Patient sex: M
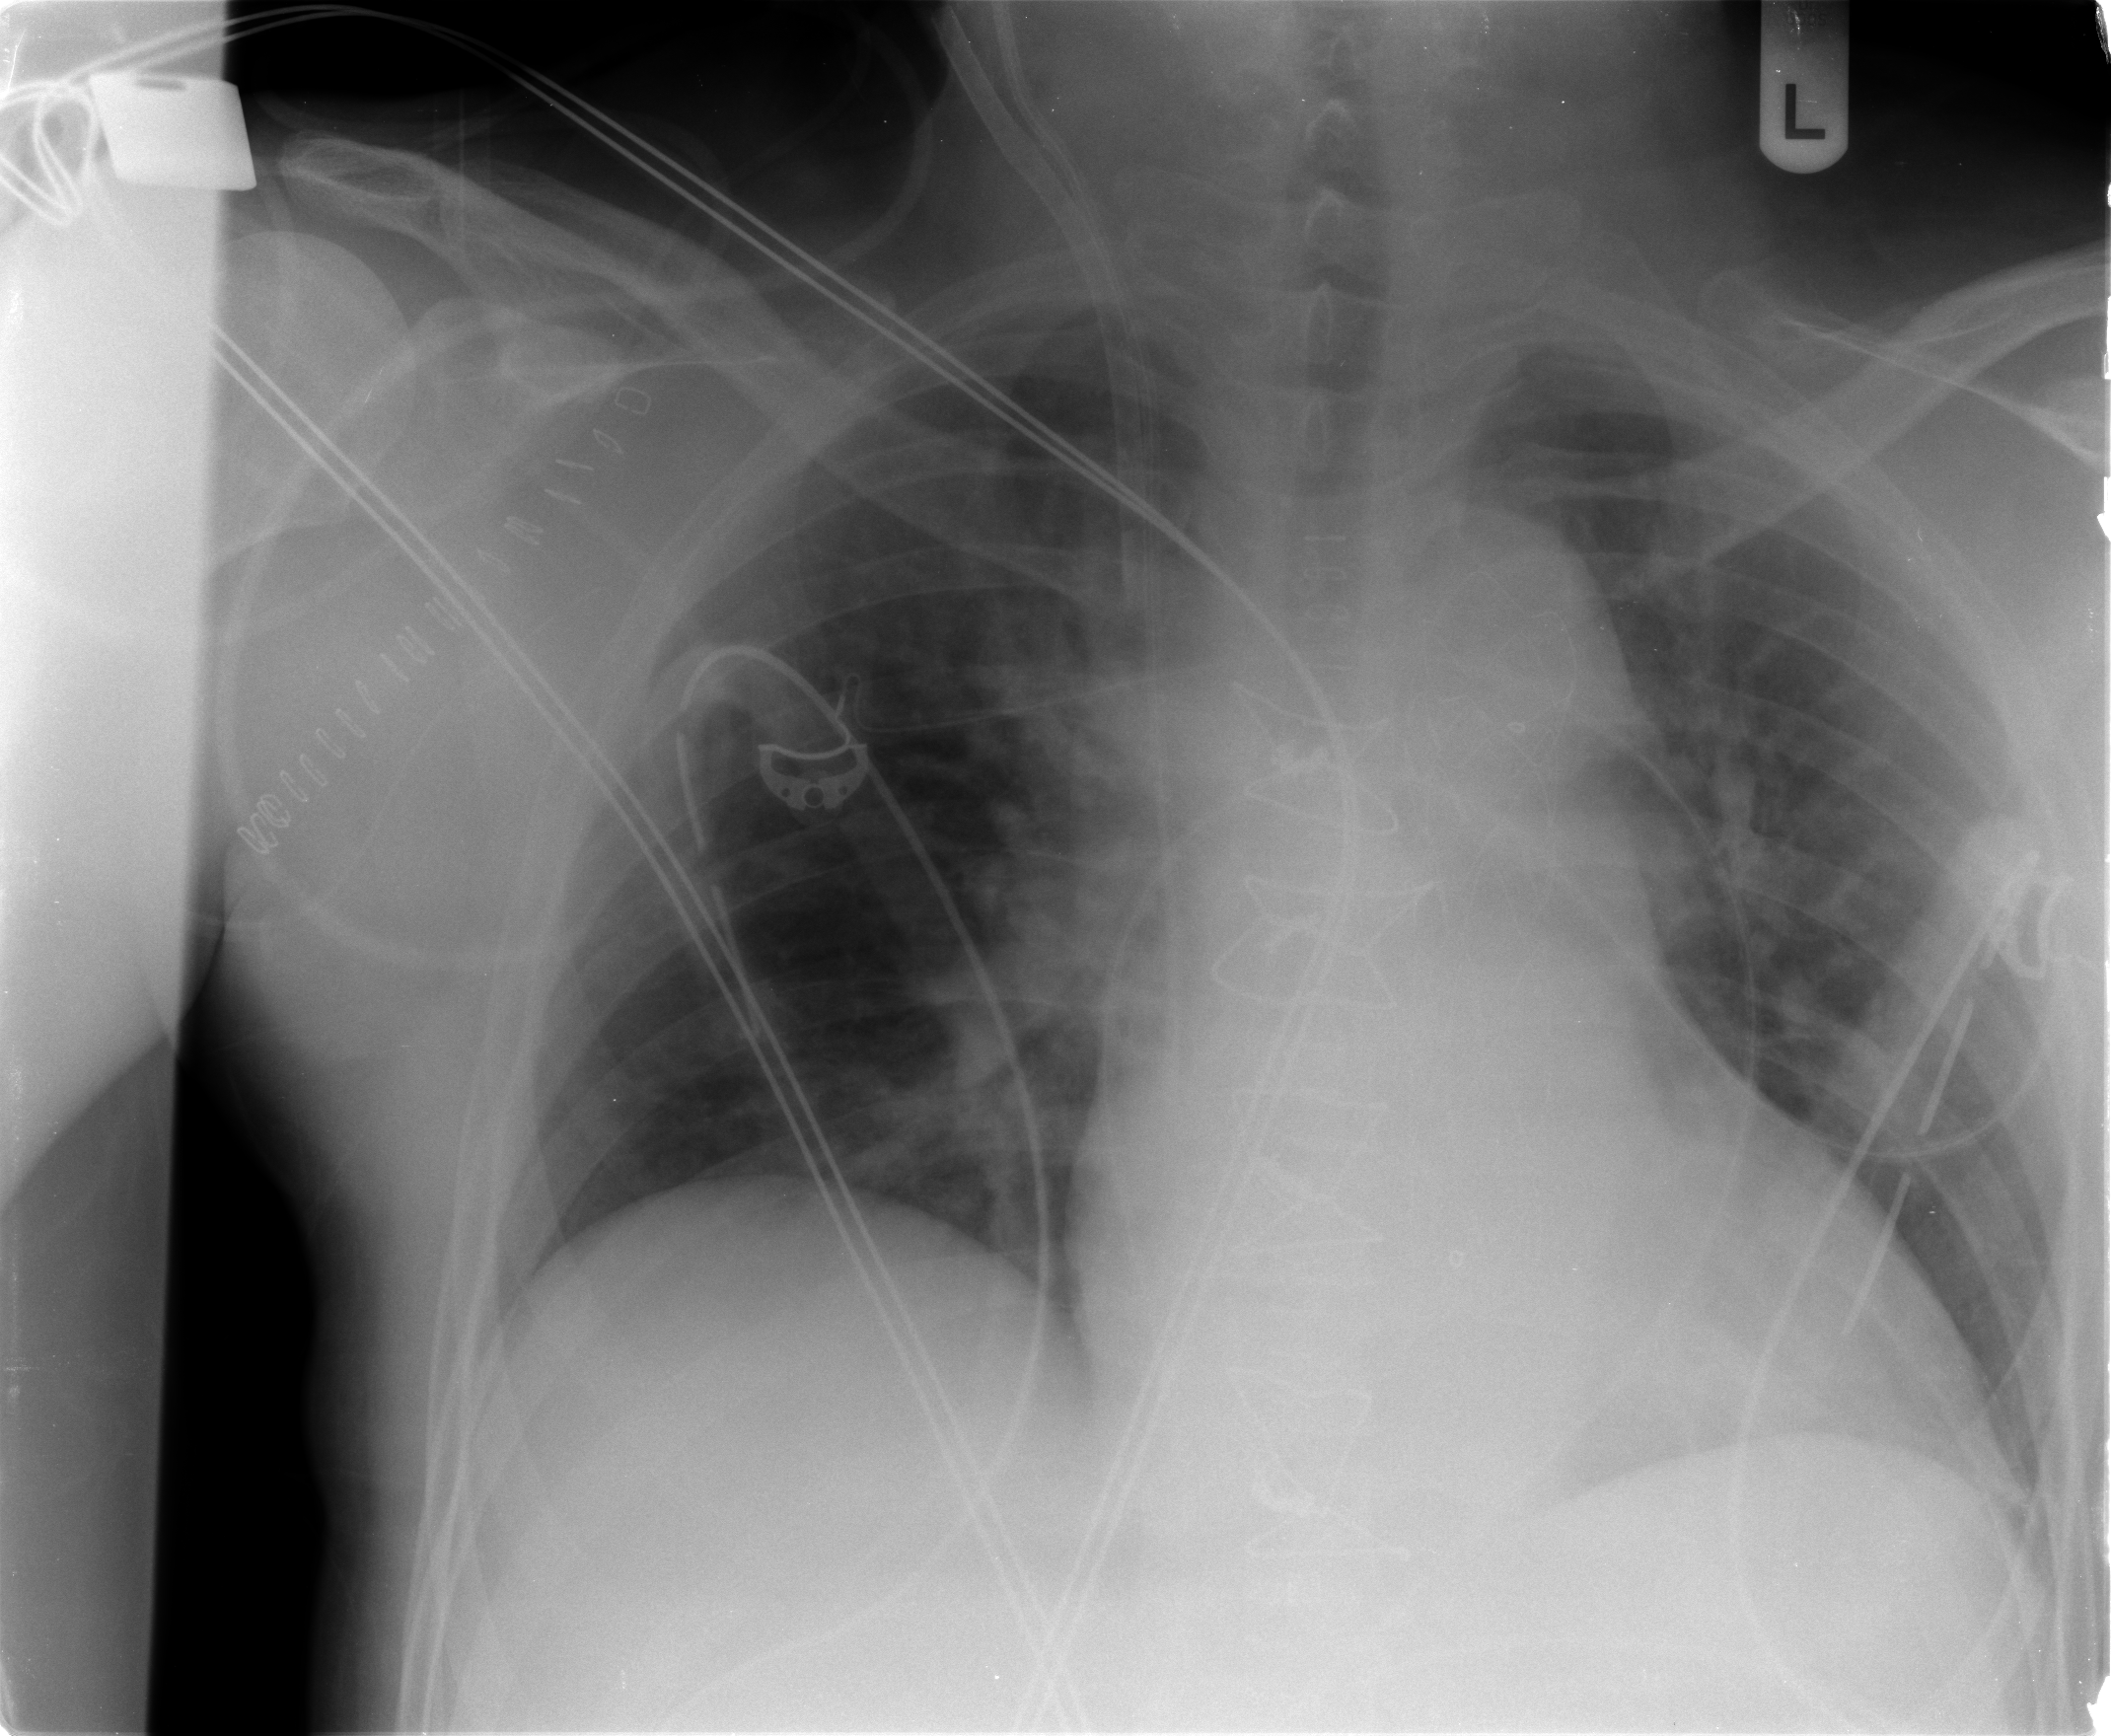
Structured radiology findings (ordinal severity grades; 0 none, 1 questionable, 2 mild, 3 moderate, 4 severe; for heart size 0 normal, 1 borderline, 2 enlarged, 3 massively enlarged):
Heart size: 0
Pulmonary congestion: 2
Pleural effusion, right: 0
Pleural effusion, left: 0
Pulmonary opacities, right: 0
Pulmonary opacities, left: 0
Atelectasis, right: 1
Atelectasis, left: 1